Question: The last column of my table is populated with a button. When the user clicks on the button, I want to open a file that is also in the same row as the button.

Here is the column code for the button.
'''
case 6:
Map<Object, Button> buttons = new HashMap<Object, Button>();
TableItem item = (TableItem) cell.getItem();
Button button;
if(buttons.containsKey(cell.getElement())) {
button = buttons.get(cell.getElement());
}
else
{
button = new Button((Composite) cell.getViewerRow().getControl(),SWT.PUSH);
//button.setText("Adobe");
button.setImage(loadImage("/images/AdobeIcon.png"));
buttons.put(cell.getElement(), button);
}
TableEditor editor = new TableEditor(item.getParent());
editor.grabHorizontal = true;
editor.grabVertical = true;
editor.setEditor(button , item, cell.getColumnIndex());
button.addListener(SWT.Selection, new SelectionListener(item, button, cell.getElement()));
editor.layout();
'''
1. Is it possible to send the selected index to the listener class? If they click the first button - sends 0 if they click the second button - send 1
2. Do I even need the TableEditor?
If that is possible, it makes the listener code easy.
This is what I am trying right in the listener code.
'''
@Override
public void handleEvent(Event event) {
AplotSaveDataModel.SaveData selected = (( AplotSaveDataModel.SaveData)element);
int index = AplotSaveDataModel.getInstance().getIndexOf(selected);
final File viewerFile = new File(AplotSaveDataModel.getInstance().getSelectedPDFFileName(index));
try {
Desktop.getDesktop().open(viewerFile);
}
catch (IOException e) {
e.printStackTrace();
}
}
'''
1. Why is the code above always returning a index of 0?
I am not fully understanding how to get the row index in the data of the button.
'''
button.setData("row.id", rowId);
'''
I am assuming that "row.id" is a key and rowId is the value. So I will need to populate rowId with code to get the Row Index.
'''
int rowId = "Some code to get the Row Index"?
'''
If I wanted to get the column index, I can just do
'''
int rowId = cell.getColumnIndex();
'''
I can not figure out how to populate rowId to be able to get the row index/number?
Here is the code to get the column number (which is not needed)
'''
case 6:
Map<Object, Button> buttons = new HashMap<Object, Button>();
TableItem item = (TableItem) cell.getItem();
Button button;
***int rowId = cell.getColumnIndex();***
if(buttons.containsKey(cell.getElement())) {
button = buttons.get(cell.getElement());
}
else
{
button = new Button((Composite) cell.getViewerRow().getControl(),SWT.PUSH);
//button.setText("Adobe");
button.setImage(loadImage("/images/AdobeIcon.png"));
***button.setData("row.id", rowId);***
buttons.put(cell.getElement(), button);
}
TableEditor editor = new TableEditor(item.getParent());
editor.grabHorizontal = true;
editor.grabVertical = true;
editor.setEditor(button , item, cell.getColumnIndex());
button.addListener(SWT.Selection, new SelectionListener(item, button, cell.getElement()));
editor.layout();
}
'''
Listener Class
'''
@Override
public void handleEvent(Event event) {
if (event.widget instanceof Button) {
int rowId = (Integer) event.widget.getData("row.id");
System.out.println("Row Int " + rowId + "
");
}
'''
Please help me get this working - It is a very important part of my project
***EDIT 2*******
'''
public class AplotPDFResultsTableViewer extends TableViewer {
public AplotPDFResultsTableViewer(Composite parent, int style) {
super(parent, style);
Table table = getTable();
GridData gridData = new GridData(SWT.FILL, SWT.FILL, true, true);
table.setLayoutData(gridData);
createColumns();
table.setHeaderVisible(true);
table.setLinesVisible(true);
setContentProvider(new ArrayContentProvider());
}
public static Image loadImage(String path)
{
Image newImage = null;
try {
newImage = new Image(null, AplotPDFResultsTableViewer.class.getClassLoader().getResourceAsStream(path));
}
catch(SWTException ex) {
System.out.println("Couldn't find " + path);
ex.printStackTrace();
}
return newImage;
}
private void createColumns() {
TableViewerColumn col = new TableViewerColumn(this , SWT.NONE);
col.getColumn().setWidth(150);
col.getColumn().setText("Creation Date");
col.setLabelProvider(new ColorColumnLabelProvider());
col = new TableViewerColumn(this , SWT.NONE);
col.getColumn().setWidth(150);
col.getColumn().setText("ItemId");
col.setLabelProvider(new ColorColumnLabelProvider());
col = new TableViewerColumn(this , SWT.NONE);
col.getColumn().setWidth(50);
col.getColumn().setText("RevId");
col.setLabelProvider(new ColorColumnLabelProvider());
col = new TableViewerColumn(this , SWT.NONE);
col.getColumn().setWidth(50);
col.getColumn().setText("PRL");
col.setLabelProvider(new ColorColumnLabelProvider());
col = new TableViewerColumn(this , SWT.NONE);
col.getColumn().setWidth(200);
col.getColumn().setText("File Location");
col.setLabelProvider(new ColorColumnLabelProvider());
col = new TableViewerColumn(this , SWT.NONE);
col.getColumn().setWidth(200);
col.getColumn().setText("File Name");
col.setLabelProvider(new ColorColumnLabelProvider());
col = new TableViewerColumn(this , SWT.NONE);
col.getColumn().setWidth(50);
col.getColumn().setText("");
col.setLabelProvider(new ColorColumnLabelProvider());
}
public class ColorColumnLabelProvider extends ColumnLabelProvider {
@Override
public void update(final ViewerCell cell) {
Object element = cell.getElement();
if(element instanceof AplotSaveDataModel.SaveData) {
AplotSaveDataModel.SaveData p = (AplotSaveDataModel.SaveData) element;
switch(cell.getColumnIndex()) {
case 0:
cell.setText(p.getDateTime());
break;
case 1:
cell.setText(p.getItemId());
break;
case 2:
cell.setText(p.getRevId());
break;
case 3:
cell.setText(p.getPRL());
break;
case 4:
//cell.setForeground(black);
cell.setText(p.getFileDir());
break;
case 5:
//cell.setForeground(black);
cell.setText(p.getfileName());
break;
case 6:
Map<Object, Button> buttons = new HashMap<Object, Button>();
TableItem item = (TableItem) cell.getItem();
Button button;
int rowId = cell.getColumnIndex();
if(buttons.containsKey(cell.getElement())) {
button = buttons.get(cell.getElement());
}
else
{
button = new Button((Composite) cell.getViewerRow().getControl(),SWT.PUSH);
//button.setText("Adobe");
button.setImage(loadImage("/images/AdobeIcon.png"));
button.setData("row.id", rowId);
buttons.put(cell.getElement(), button);
}
TableEditor editor = new TableEditor(item.getParent());
editor.grabHorizontal = true;
editor.grabVertical = true;
editor.setEditor(button , item, cell.getColumnIndex());
button.addListener(SWT.Selection, new SelectionListener(item, button, cell.getElement()));
editor.layout();
}
}
}
}// End ColorColumnLabelProvider Class
// ===============================================================
//
// SelectionListener Class
//
// ===============================================================
class SelectionListener implements Listener {
TableItem item;
Button editButton;
Object element;
//////////////////////////////////////////////////////////////////////////
// Constructor //
//////////////////////////////////////////////////////////////////////////
public SelectionListener(TableItem item, Button editButton, Object element) {
this.item = item;
this.editButton = editButton;
this.element = element;
}
//////////////////////////////////////////////////////////////////////////
// handleEvent //
//////////////////////////////////////////////////////////////////////////
@Override
public void handleEvent(Event event) {
if (event.widget instanceof Button) {
int rowId = (Integer) event.widget.getData("row.id");
System.out.println("Row Int " + rowId + "
");
}
//AplotSaveDataModel.SaveData selected = (( AplotSaveDataModel.SaveData)element);
//int index = AplotSaveDataModel.getInstance().getIndexOf(selected);
//final File viewerFile = new File(AplotSaveDataModel.getInstance().getSelectedPDFFileName(index));
//try {
// Desktop.getDesktop().open(viewerFile);
//}
//catch (IOException e) {
// e.printStackTrace();
//}
}
}// End SelectionListener Class
} // End AplotPDFTableViewer Class
'''
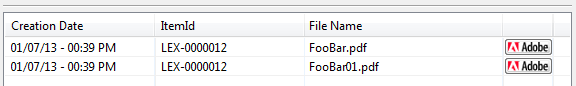
Answer: For each button instance you can do set a data on the widget that helps you identify which row's button was pressed. When creating the button:
'''
Button button = ...
button.setData("row.id", rowId); // Can also use row index here or something
'''
You may save the file path directly as data as well. And in the listener:
'''
@Override
public void handleEvent(Event event) {
if (event.widget instanceof Button) {
String rowId = event.widget.getData("row.id");
...
}
...
}
'''